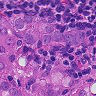
Metastatic tissue present: yes